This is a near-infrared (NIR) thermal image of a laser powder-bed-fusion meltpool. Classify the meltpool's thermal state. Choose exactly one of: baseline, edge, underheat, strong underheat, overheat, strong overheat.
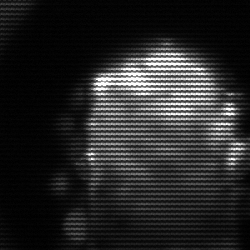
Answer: baseline